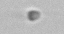
Label: nanoplankton_mix